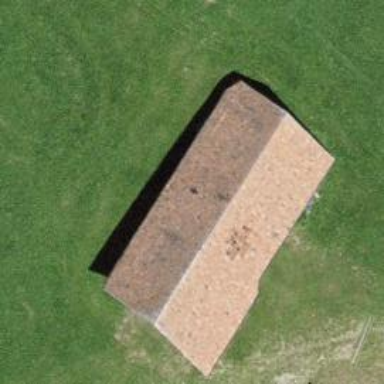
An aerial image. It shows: Rural barn.